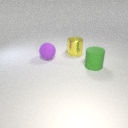
large green rubber cylinder in front of large purple rubber sphere